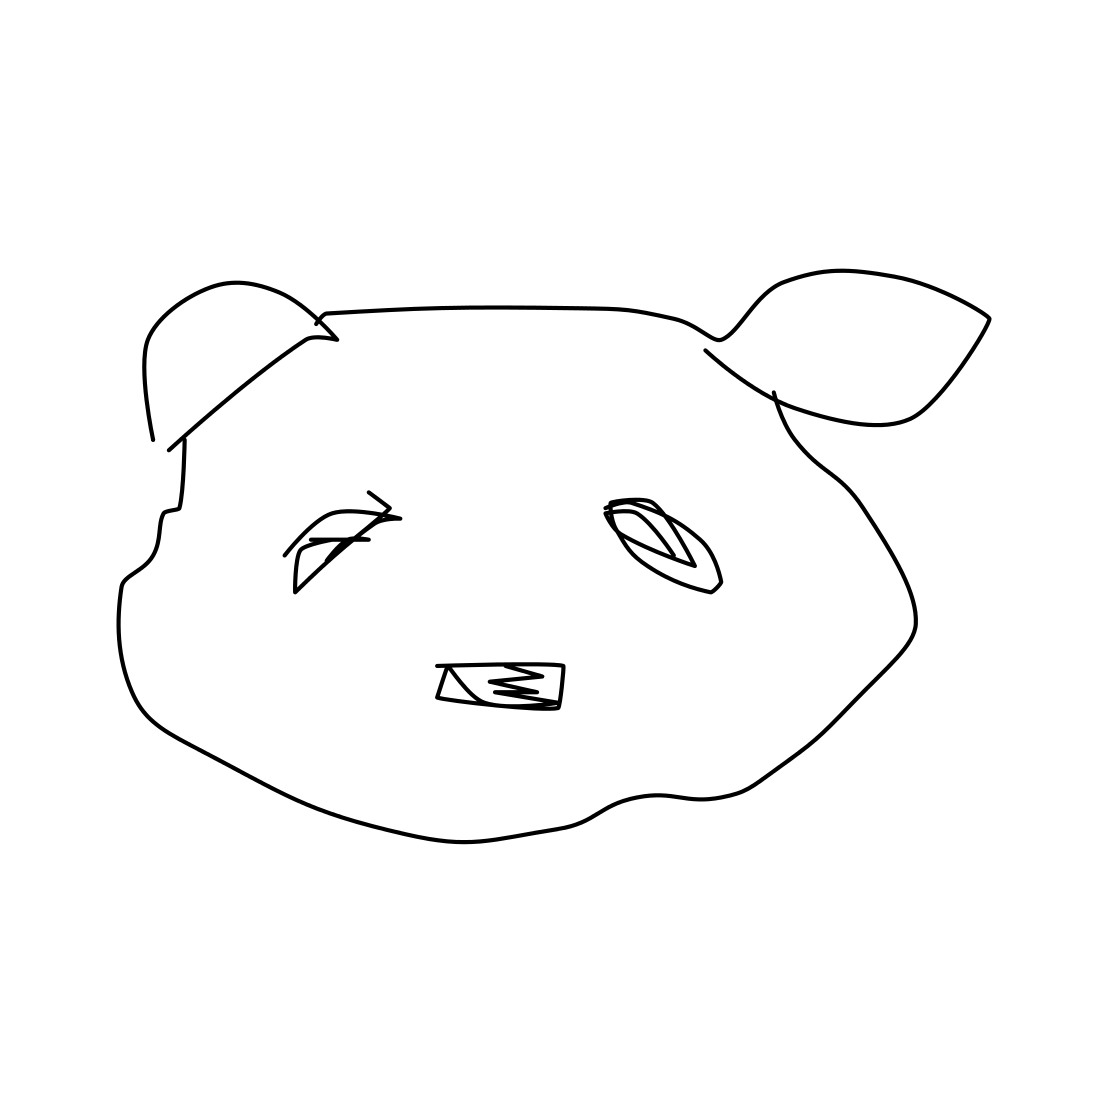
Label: panda